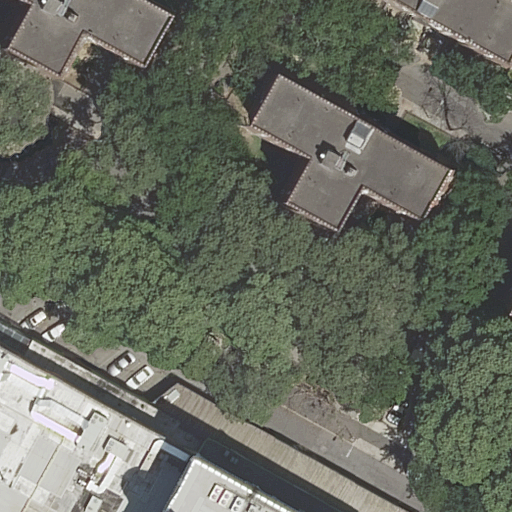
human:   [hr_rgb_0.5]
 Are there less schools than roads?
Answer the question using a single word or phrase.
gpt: no

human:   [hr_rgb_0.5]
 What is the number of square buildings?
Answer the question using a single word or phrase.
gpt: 0

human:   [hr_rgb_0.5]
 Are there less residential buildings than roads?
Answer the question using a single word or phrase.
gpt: no

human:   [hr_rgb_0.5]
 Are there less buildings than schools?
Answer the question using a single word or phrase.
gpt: no

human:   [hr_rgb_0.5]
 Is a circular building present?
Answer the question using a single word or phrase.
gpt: no

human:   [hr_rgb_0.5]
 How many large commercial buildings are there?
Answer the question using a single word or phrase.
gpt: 0

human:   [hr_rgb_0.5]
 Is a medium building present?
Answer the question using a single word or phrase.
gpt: yes

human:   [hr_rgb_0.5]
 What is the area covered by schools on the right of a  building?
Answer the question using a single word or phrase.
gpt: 0m2

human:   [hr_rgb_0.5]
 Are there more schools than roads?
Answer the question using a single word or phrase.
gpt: no

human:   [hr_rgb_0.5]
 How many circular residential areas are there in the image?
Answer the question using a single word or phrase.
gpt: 0

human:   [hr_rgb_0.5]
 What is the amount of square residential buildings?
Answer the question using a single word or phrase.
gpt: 0

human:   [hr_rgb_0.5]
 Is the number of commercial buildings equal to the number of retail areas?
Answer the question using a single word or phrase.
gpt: no

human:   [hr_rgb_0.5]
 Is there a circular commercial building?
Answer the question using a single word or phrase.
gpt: no

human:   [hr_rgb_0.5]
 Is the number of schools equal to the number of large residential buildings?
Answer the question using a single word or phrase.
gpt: no

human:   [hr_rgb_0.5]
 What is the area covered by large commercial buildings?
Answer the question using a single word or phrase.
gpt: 0m2

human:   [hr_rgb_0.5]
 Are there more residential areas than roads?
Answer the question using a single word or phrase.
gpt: no

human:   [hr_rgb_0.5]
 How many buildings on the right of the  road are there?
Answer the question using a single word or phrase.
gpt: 4

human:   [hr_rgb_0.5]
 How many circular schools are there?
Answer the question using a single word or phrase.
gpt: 0

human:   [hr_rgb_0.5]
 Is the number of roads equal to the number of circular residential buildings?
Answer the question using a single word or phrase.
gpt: no

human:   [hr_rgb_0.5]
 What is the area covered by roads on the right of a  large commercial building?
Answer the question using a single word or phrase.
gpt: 0m2

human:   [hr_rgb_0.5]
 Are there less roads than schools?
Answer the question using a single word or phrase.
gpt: no

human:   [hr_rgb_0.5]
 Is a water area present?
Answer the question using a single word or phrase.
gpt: no

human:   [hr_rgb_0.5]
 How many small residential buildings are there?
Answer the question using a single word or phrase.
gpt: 2

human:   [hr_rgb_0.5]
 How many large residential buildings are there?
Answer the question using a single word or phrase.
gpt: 2

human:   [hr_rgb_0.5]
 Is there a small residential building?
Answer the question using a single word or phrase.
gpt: yes

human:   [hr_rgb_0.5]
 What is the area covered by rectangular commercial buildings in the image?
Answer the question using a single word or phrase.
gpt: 0m2

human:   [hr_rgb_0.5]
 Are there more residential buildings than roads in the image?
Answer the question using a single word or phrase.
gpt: yes

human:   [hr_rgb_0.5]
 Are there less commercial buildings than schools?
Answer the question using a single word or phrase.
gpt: yes

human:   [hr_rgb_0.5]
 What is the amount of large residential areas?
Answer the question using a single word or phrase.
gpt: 0

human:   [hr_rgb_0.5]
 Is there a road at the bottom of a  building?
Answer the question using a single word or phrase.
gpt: yes

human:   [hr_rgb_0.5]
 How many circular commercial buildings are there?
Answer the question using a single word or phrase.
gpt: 0

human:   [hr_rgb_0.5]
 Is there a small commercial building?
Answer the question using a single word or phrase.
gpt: no

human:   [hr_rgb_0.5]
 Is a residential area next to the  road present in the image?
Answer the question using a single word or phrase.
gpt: yes

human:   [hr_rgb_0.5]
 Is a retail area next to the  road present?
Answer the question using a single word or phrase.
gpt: yes

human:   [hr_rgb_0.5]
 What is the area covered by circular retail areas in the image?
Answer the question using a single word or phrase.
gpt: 0m2

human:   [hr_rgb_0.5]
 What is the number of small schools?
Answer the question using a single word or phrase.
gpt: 0